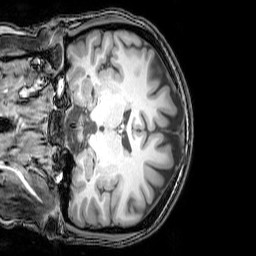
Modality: T1w
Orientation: coronal
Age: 23
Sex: female
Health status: healthy
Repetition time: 0.081 s
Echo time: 0.037 s